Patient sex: M
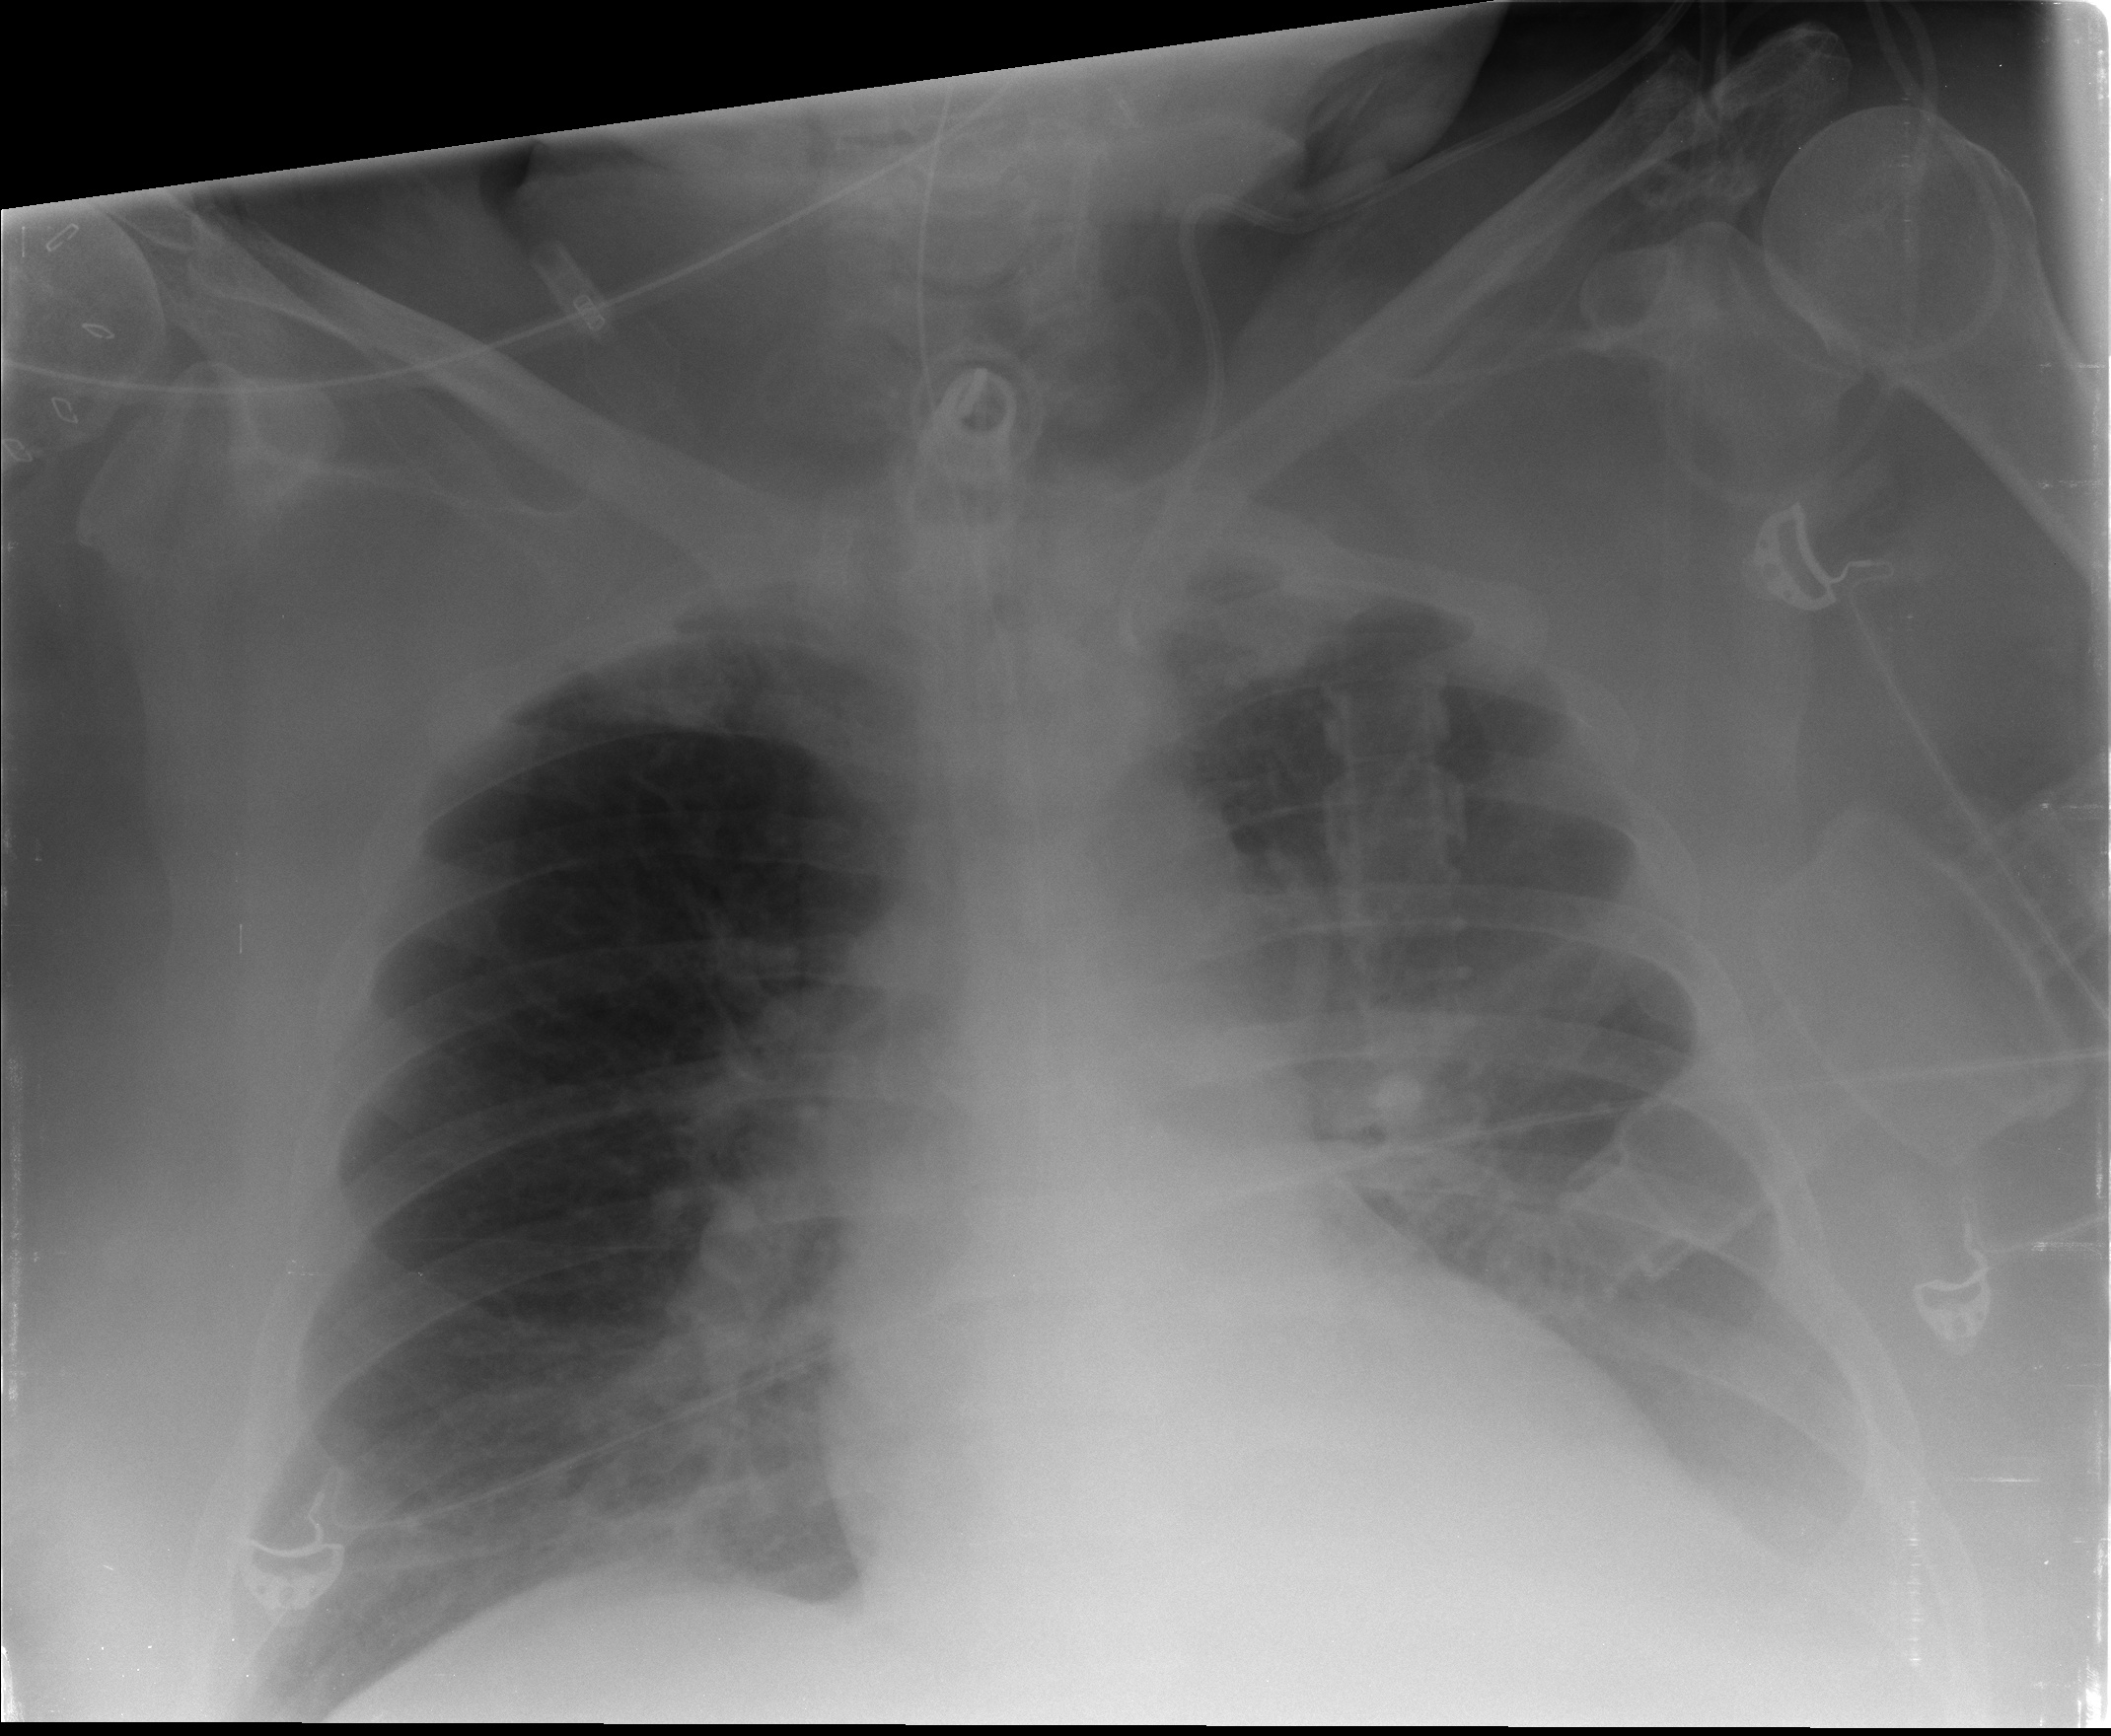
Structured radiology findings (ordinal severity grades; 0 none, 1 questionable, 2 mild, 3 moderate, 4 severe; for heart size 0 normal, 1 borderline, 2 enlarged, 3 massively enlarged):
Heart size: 2
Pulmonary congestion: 2
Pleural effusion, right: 0
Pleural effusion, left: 2
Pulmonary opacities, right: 2
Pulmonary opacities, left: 0
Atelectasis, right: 0
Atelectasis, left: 1